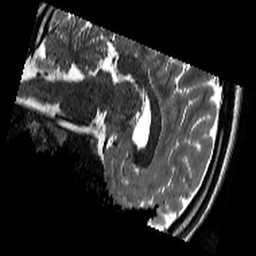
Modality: T2w
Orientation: sagittal